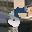
Label: 5